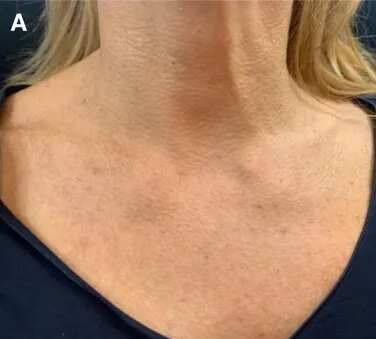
A 53-year-old female patient presenting with "bumpy neck skin. ". Front.
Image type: medical_photograph (skin_photograph)